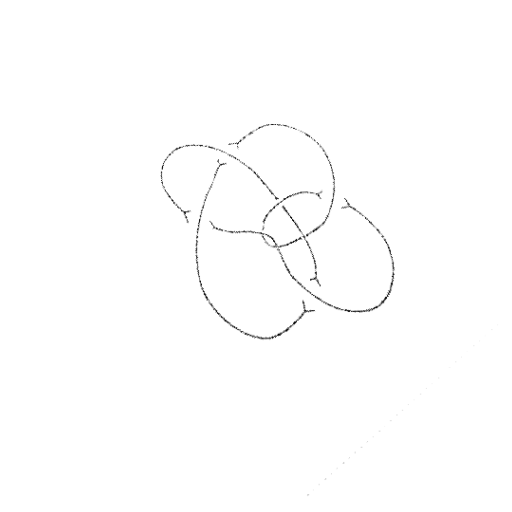
Crossing number: 8